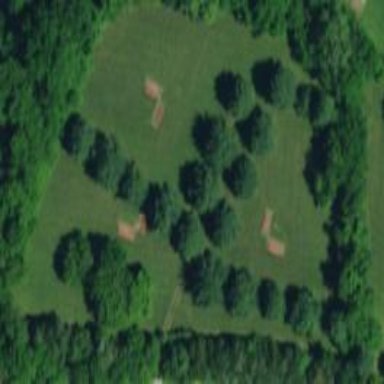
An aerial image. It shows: Camping site with tents set up.